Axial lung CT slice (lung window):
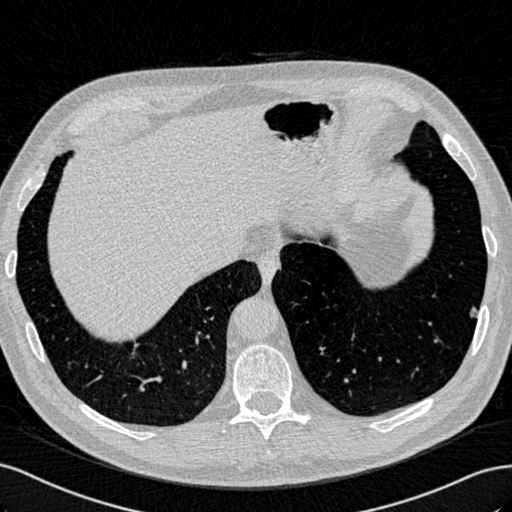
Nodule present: yes
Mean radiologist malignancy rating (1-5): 3